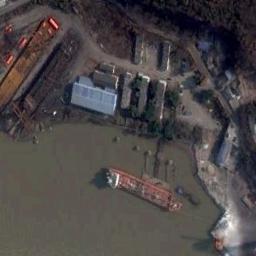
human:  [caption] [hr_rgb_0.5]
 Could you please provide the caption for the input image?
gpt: There are many buildings beside the ship .

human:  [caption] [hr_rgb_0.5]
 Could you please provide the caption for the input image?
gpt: An orange ship docked by the dock with storage buildings .

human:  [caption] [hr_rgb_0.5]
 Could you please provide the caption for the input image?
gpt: The orange cargo ship is docked at the dock and some buildings are on the bank .

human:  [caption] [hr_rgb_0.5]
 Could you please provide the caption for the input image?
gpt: There is a ship on the shore next to buildings and trees .

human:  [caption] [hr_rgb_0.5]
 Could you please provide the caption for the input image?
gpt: The ship is at the harbor with some green trees and buildings .